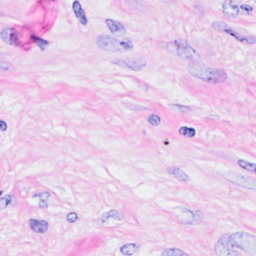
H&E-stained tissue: Breast